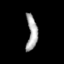
Tissue: skin
Cell type: Epithelial cells
Senescence score: 0.8178
Nuclear area (px): 367
Mean DAPI intensity: 165.512